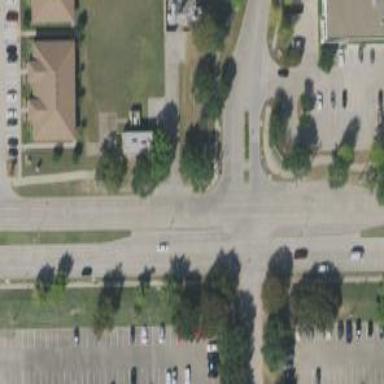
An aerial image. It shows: Secondary link road with asphalt surface.